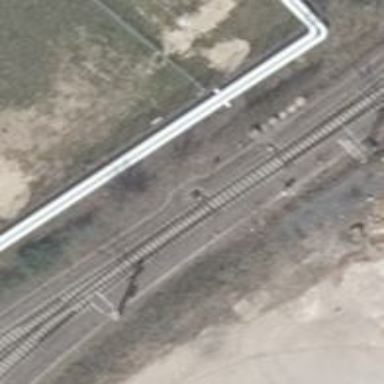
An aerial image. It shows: Railway switch with the turnout side on the left.